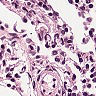
Metastatic tissue present: no